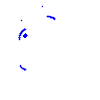
Particle: proton